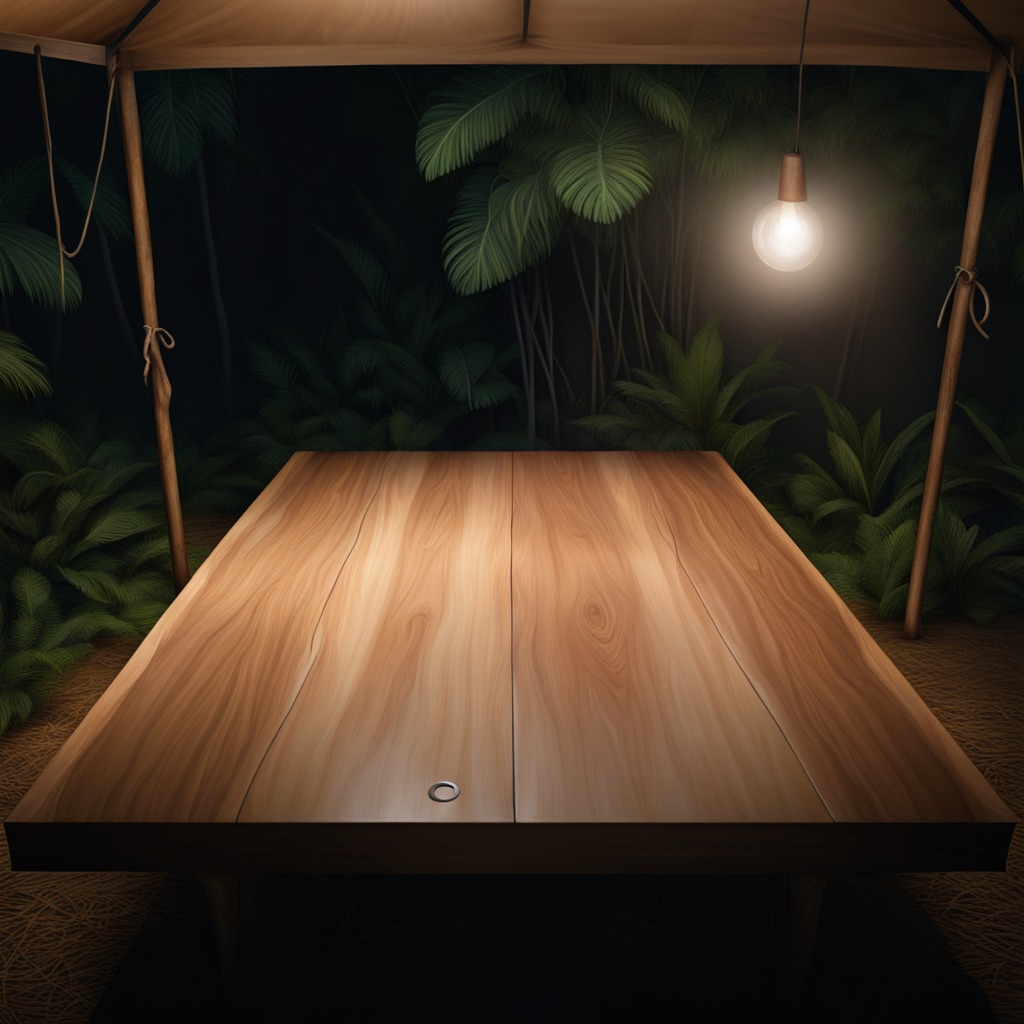
A flat metal washer lies on the wooden table inside a jungle field workshop tent at night dim ambient light soft shadows worn but